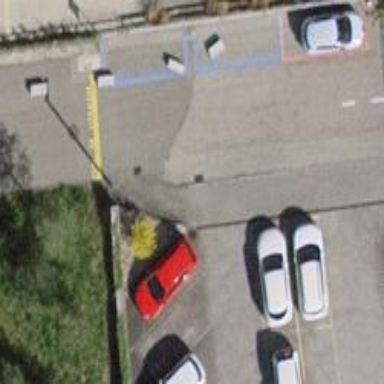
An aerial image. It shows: Car-sharing service available at this location.